Question: I lost the squiggly red underline feature in Visual Studio 2010. I experimented with some plugins/extensions like Coderush/Code map. I have reset all settings for fonts and colors to "use default" but the squiggly red underline feature does'nt return. Any ideas?

EDIT: I did uninstall all extensions/plugins except the visual studio color theme editor - it makes no difference.
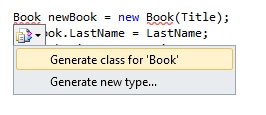
Answer: Add-ins often turn off the Visual Studio features so they can replace them. And of course don't restore them when you uninstall them, so you're pretty much forced to keep using them if you can't figure out how to undo the setting changes.
Tools + Import and Export, Reset might be your best shot. As long as you haven't customized VS yourself.
The specific setting is Tools + Options, Text Editor, C#, Advanced, "Underline errors in editor" check box.